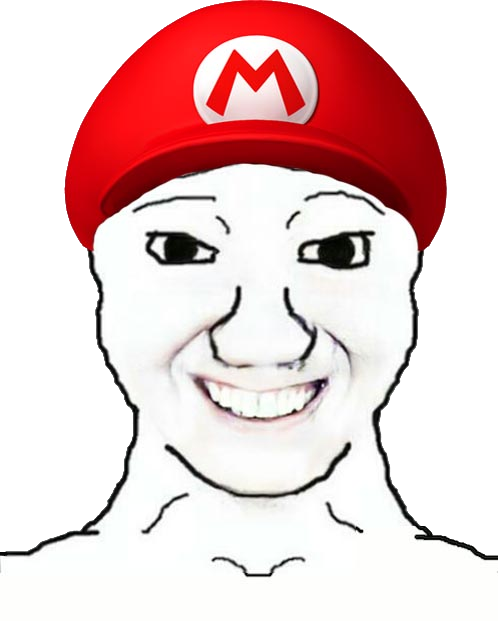
Label: 5_Coomer